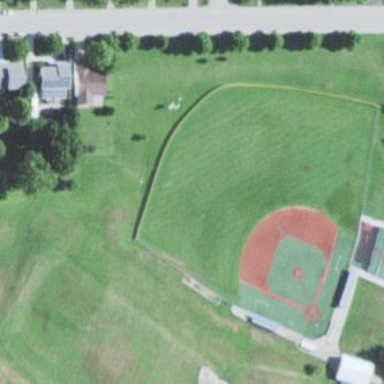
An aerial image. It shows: Chain-link fence surrounding baseball pitch.